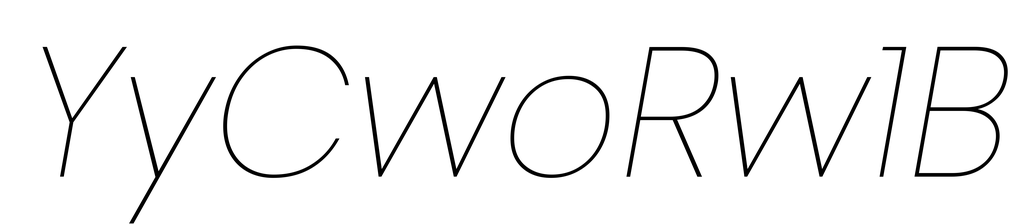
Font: Poppins-ThinItalic